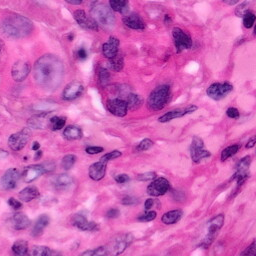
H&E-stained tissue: Pancreatic